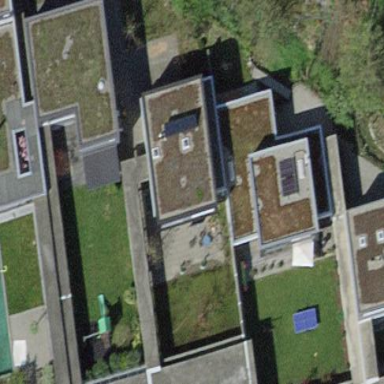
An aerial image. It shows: Terrace building.